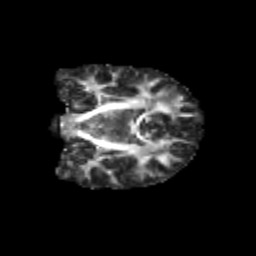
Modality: FA
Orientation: coronal
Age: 11
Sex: female
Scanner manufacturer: siemens
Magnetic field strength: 3 T
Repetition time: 3.8 s
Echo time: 0.07 s